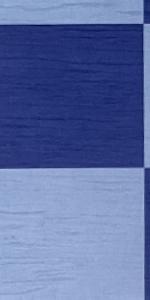
Label: Empty